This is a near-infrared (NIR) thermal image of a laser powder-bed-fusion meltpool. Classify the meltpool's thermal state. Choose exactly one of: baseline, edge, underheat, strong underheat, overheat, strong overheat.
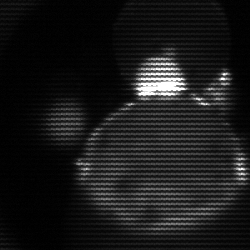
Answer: edge